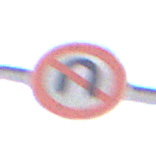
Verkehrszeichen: VerbotWenden
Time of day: MorningAfternoon
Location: Outdoor (Special)
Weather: Clear
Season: Winter
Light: Natural